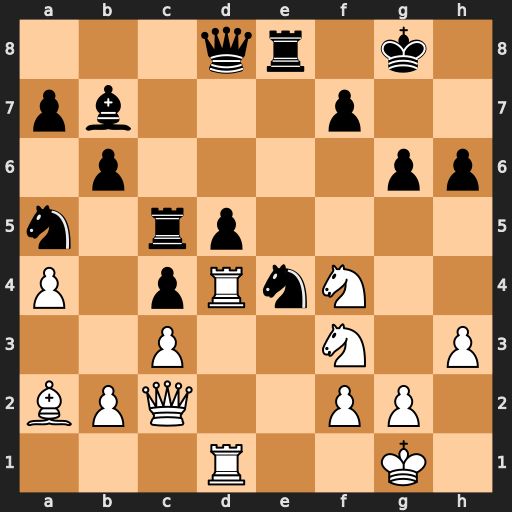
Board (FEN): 3qr1k1/pb3p2/1p4pp/n1rp4/P1pRnN2/2P2N1P/BPQ2PP1/3R2K1
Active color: w
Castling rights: -
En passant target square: -
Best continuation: Rxe4 dxe4 Rxd8